Question:
Why is Germany restricted (App submissions -> Regions and listings).
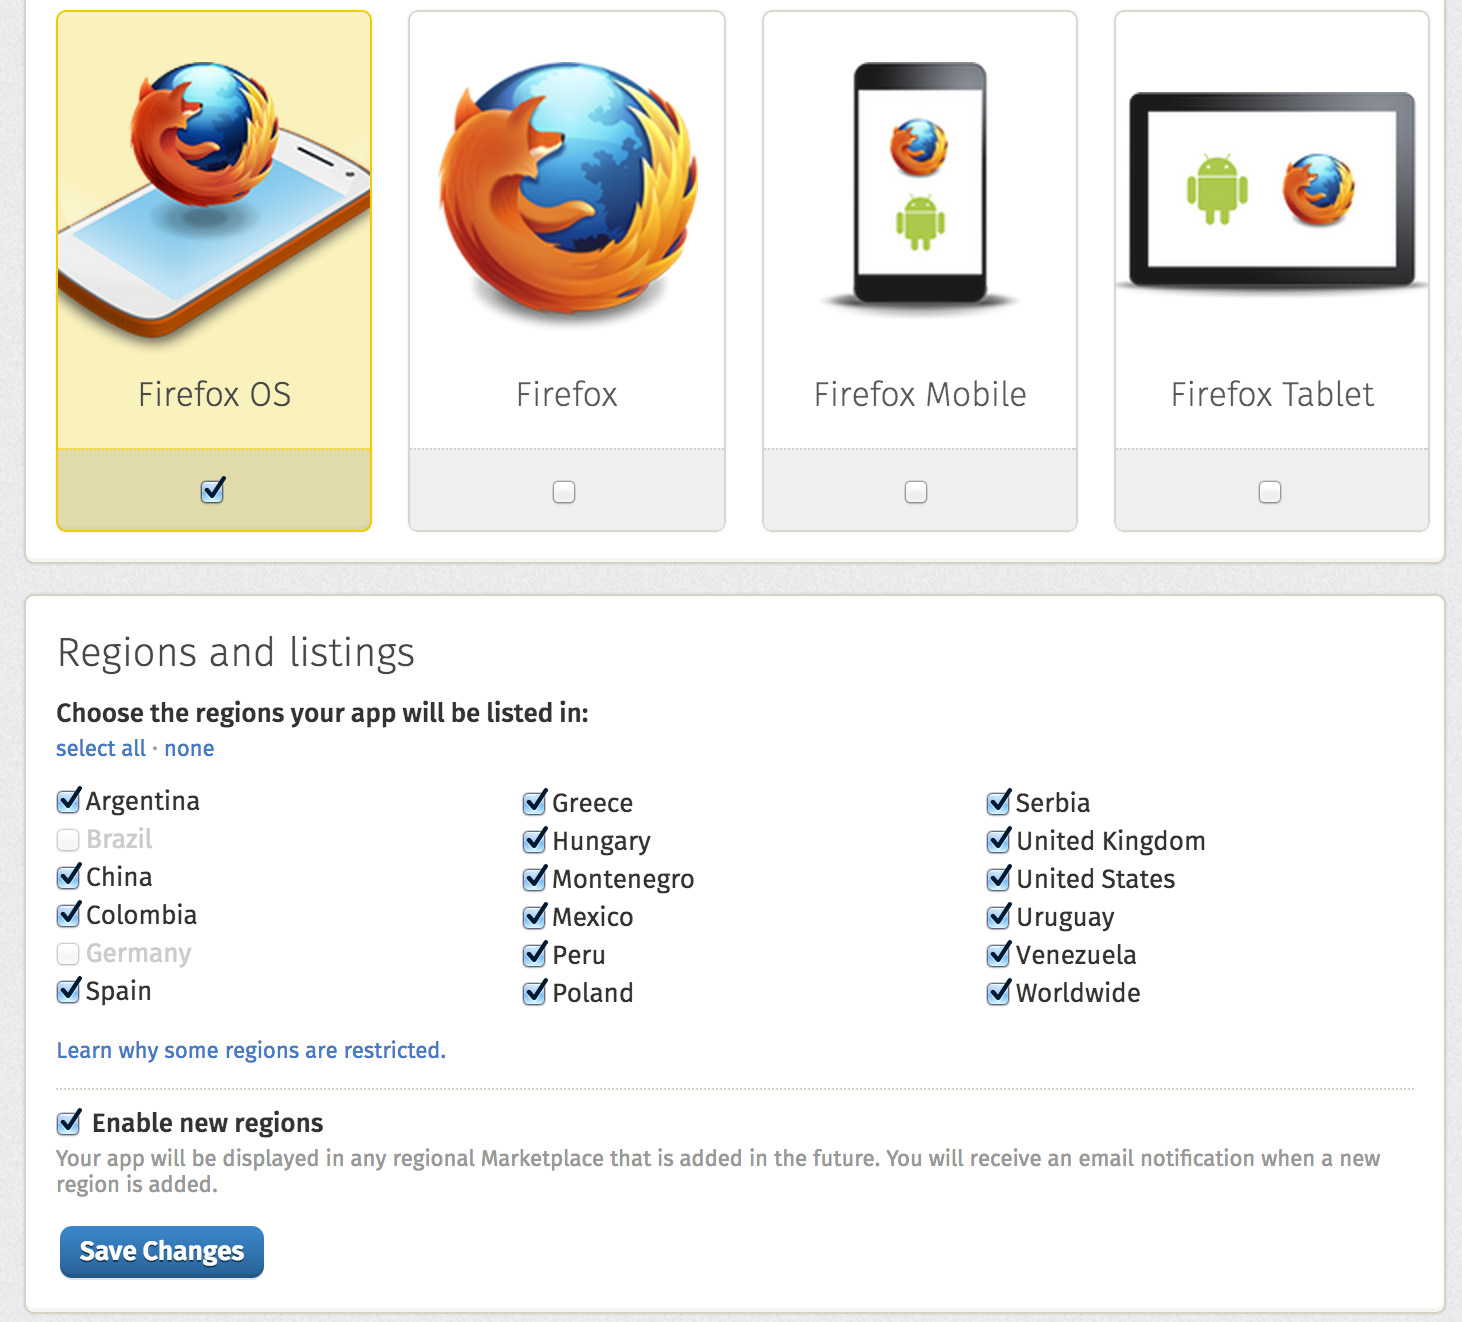
Answer: Ratings have been improved today. All apps need to fill in IARC form (online, great integration). After I did that, I was able to unlock more countries, containing Germany and Brazil.